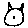
Label: cat